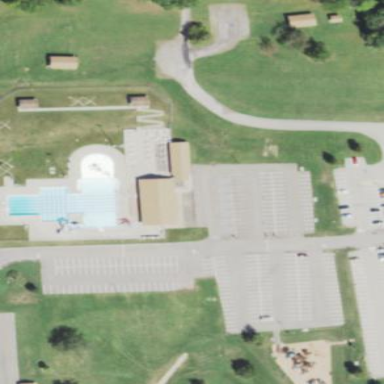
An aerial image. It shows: Sports centre focused on swimming activities.